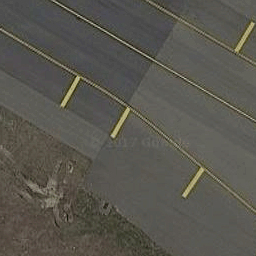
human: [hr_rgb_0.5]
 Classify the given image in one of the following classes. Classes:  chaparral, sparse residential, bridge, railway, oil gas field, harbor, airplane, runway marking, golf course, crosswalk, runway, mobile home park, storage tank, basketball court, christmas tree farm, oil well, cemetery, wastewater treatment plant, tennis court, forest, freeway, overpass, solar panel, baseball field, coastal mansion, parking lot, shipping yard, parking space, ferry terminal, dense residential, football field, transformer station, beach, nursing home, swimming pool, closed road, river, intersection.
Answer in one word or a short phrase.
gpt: runway marking